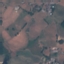
Label: Pasture